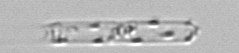
Label: Cerataulina_pelagica